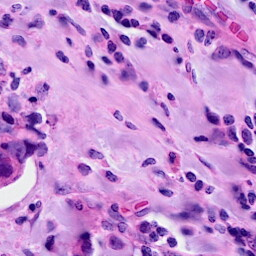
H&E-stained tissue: Breast